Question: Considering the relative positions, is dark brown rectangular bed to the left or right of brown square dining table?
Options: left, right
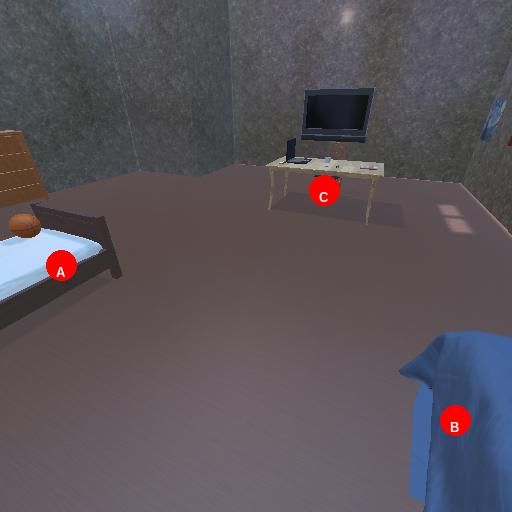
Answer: left